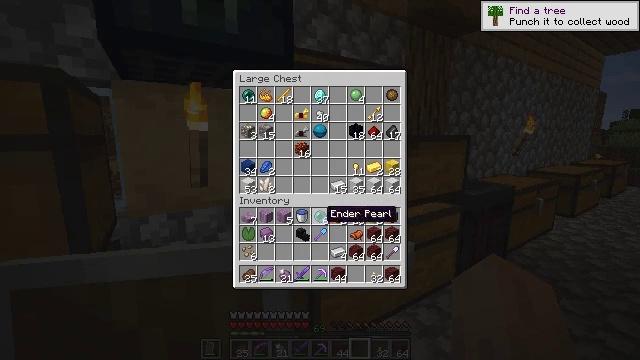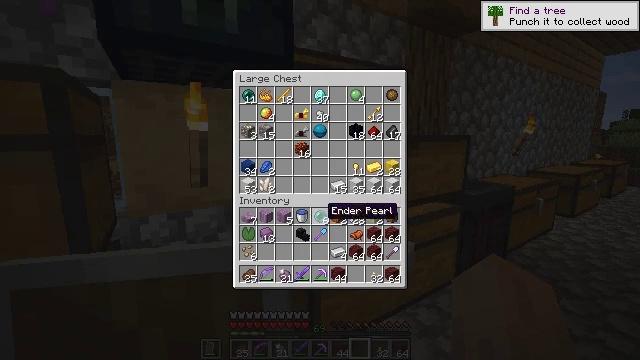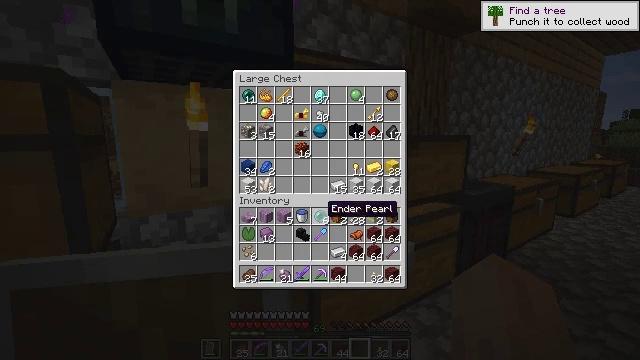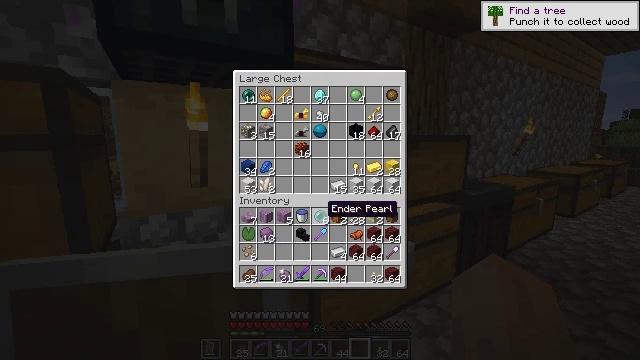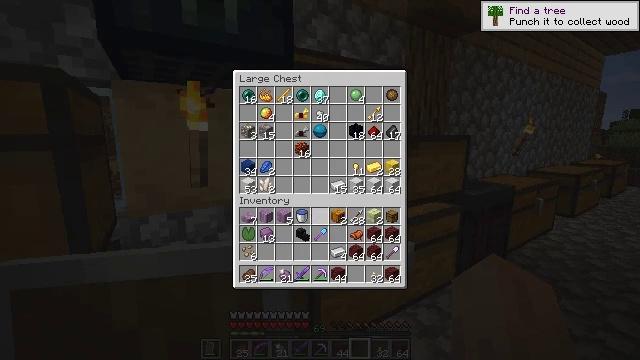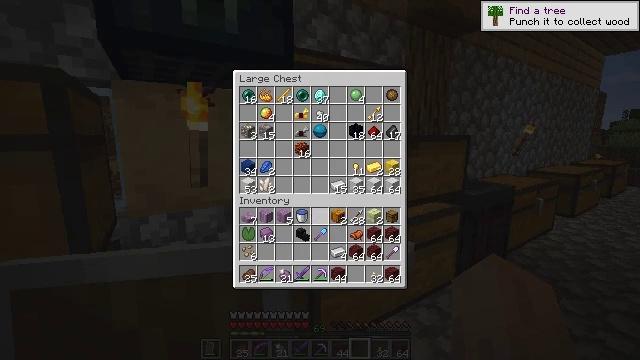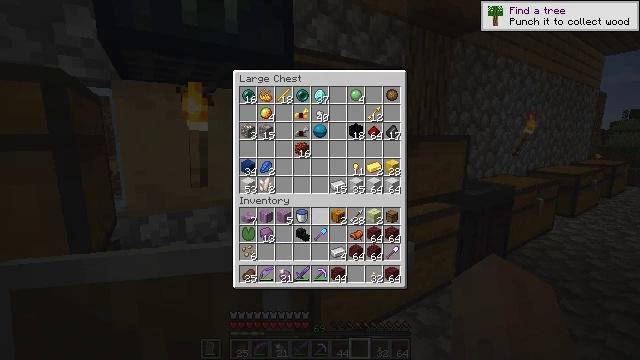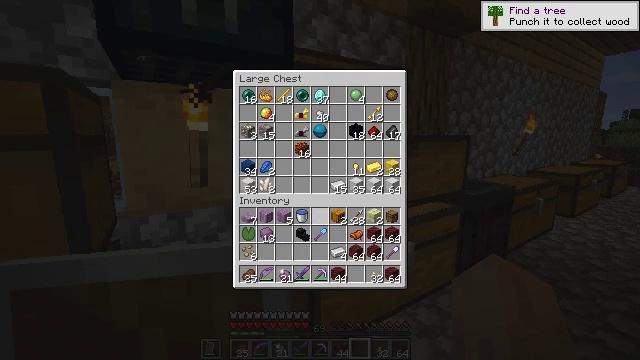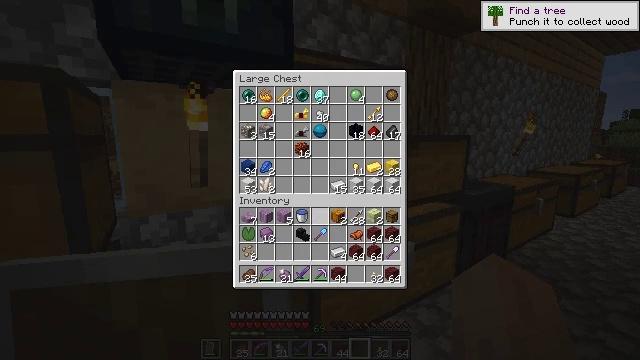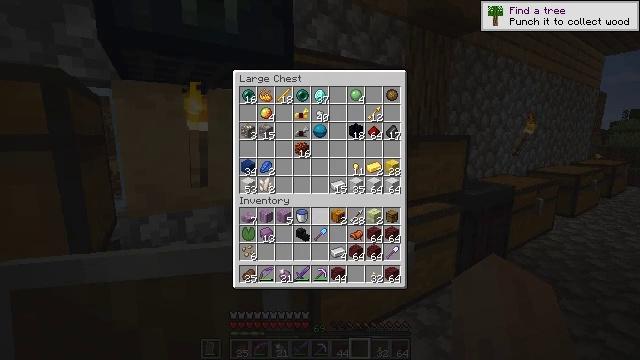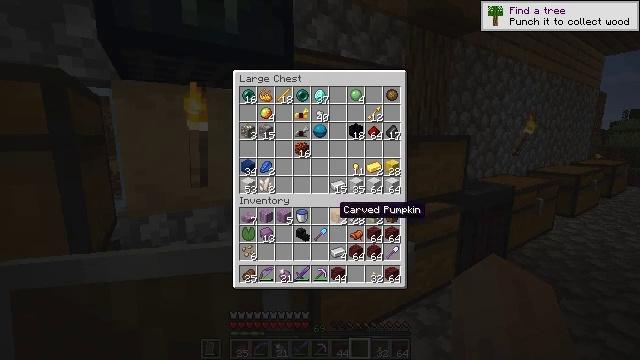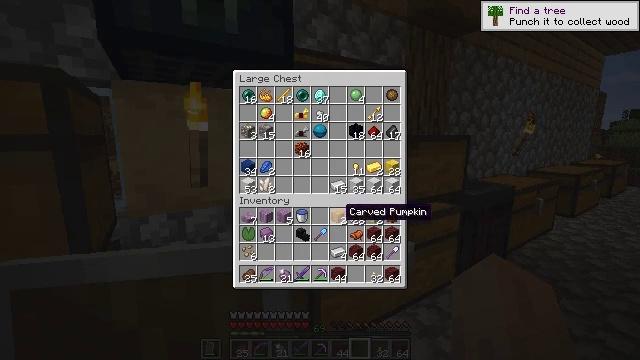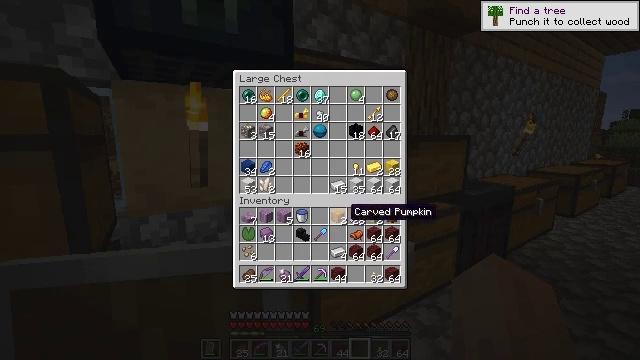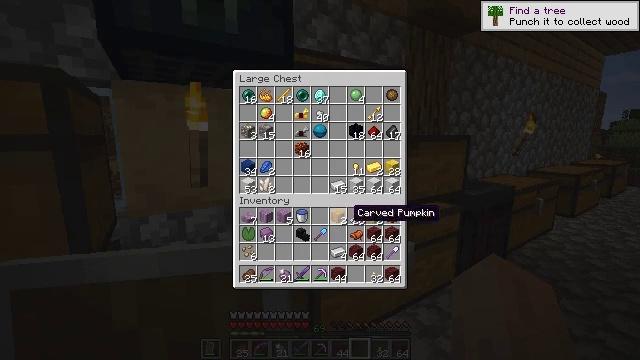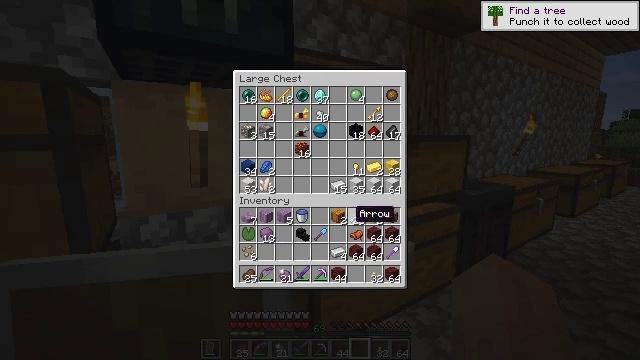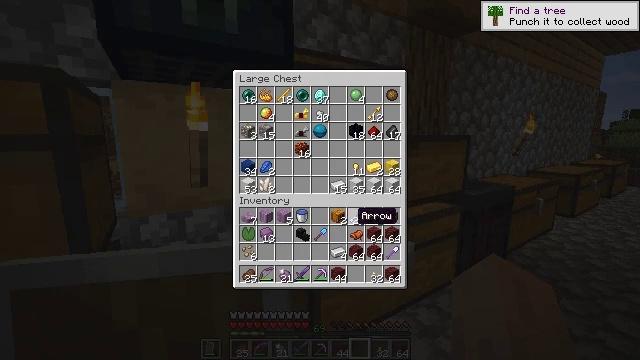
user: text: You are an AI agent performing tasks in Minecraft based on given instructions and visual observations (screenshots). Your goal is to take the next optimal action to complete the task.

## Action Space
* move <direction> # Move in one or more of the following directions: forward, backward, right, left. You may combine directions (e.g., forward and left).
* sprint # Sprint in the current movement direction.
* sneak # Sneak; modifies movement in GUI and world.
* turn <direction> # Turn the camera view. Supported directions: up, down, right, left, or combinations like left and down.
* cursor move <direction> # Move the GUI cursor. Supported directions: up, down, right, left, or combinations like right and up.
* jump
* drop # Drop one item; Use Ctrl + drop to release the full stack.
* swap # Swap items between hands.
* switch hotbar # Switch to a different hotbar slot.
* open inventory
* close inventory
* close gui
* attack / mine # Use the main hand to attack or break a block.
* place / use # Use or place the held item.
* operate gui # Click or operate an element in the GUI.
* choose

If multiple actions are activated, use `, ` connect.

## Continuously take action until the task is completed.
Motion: motion action
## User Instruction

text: Make a shulker box with necessary materials on the crafting table.
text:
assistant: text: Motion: sneak
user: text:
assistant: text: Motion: sneak
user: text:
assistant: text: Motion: sneak
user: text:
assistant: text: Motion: sneak, use / place
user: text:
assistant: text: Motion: sneak, use / place
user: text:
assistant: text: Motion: sneak, use / place
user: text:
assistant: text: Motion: sneak
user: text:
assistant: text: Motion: sneak
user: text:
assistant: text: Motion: sneak
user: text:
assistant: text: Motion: sneak, turn right
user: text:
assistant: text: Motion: sneak
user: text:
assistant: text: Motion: sneak
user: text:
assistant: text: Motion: sneak
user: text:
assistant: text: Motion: sneak
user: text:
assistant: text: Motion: sneak
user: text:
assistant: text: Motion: sneak
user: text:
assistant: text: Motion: sneak
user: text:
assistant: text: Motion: sneak
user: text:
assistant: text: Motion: sneak
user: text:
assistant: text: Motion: sneak
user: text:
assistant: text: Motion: sneak
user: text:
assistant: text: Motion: sneak
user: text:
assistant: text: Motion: sneak
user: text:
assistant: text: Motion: sneak
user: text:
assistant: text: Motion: sneak
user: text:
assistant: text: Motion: sneak, use / place
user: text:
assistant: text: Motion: sneak
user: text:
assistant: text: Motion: sneak
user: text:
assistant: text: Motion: sneak
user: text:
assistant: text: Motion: sneak